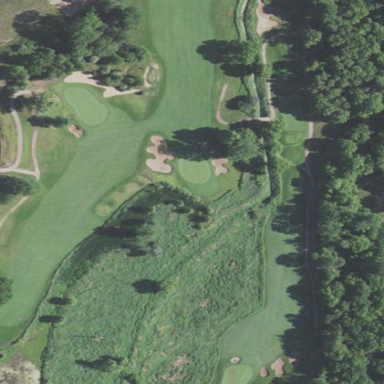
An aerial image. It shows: Picturesque scene of golf course with lateral water hazard.